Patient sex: M
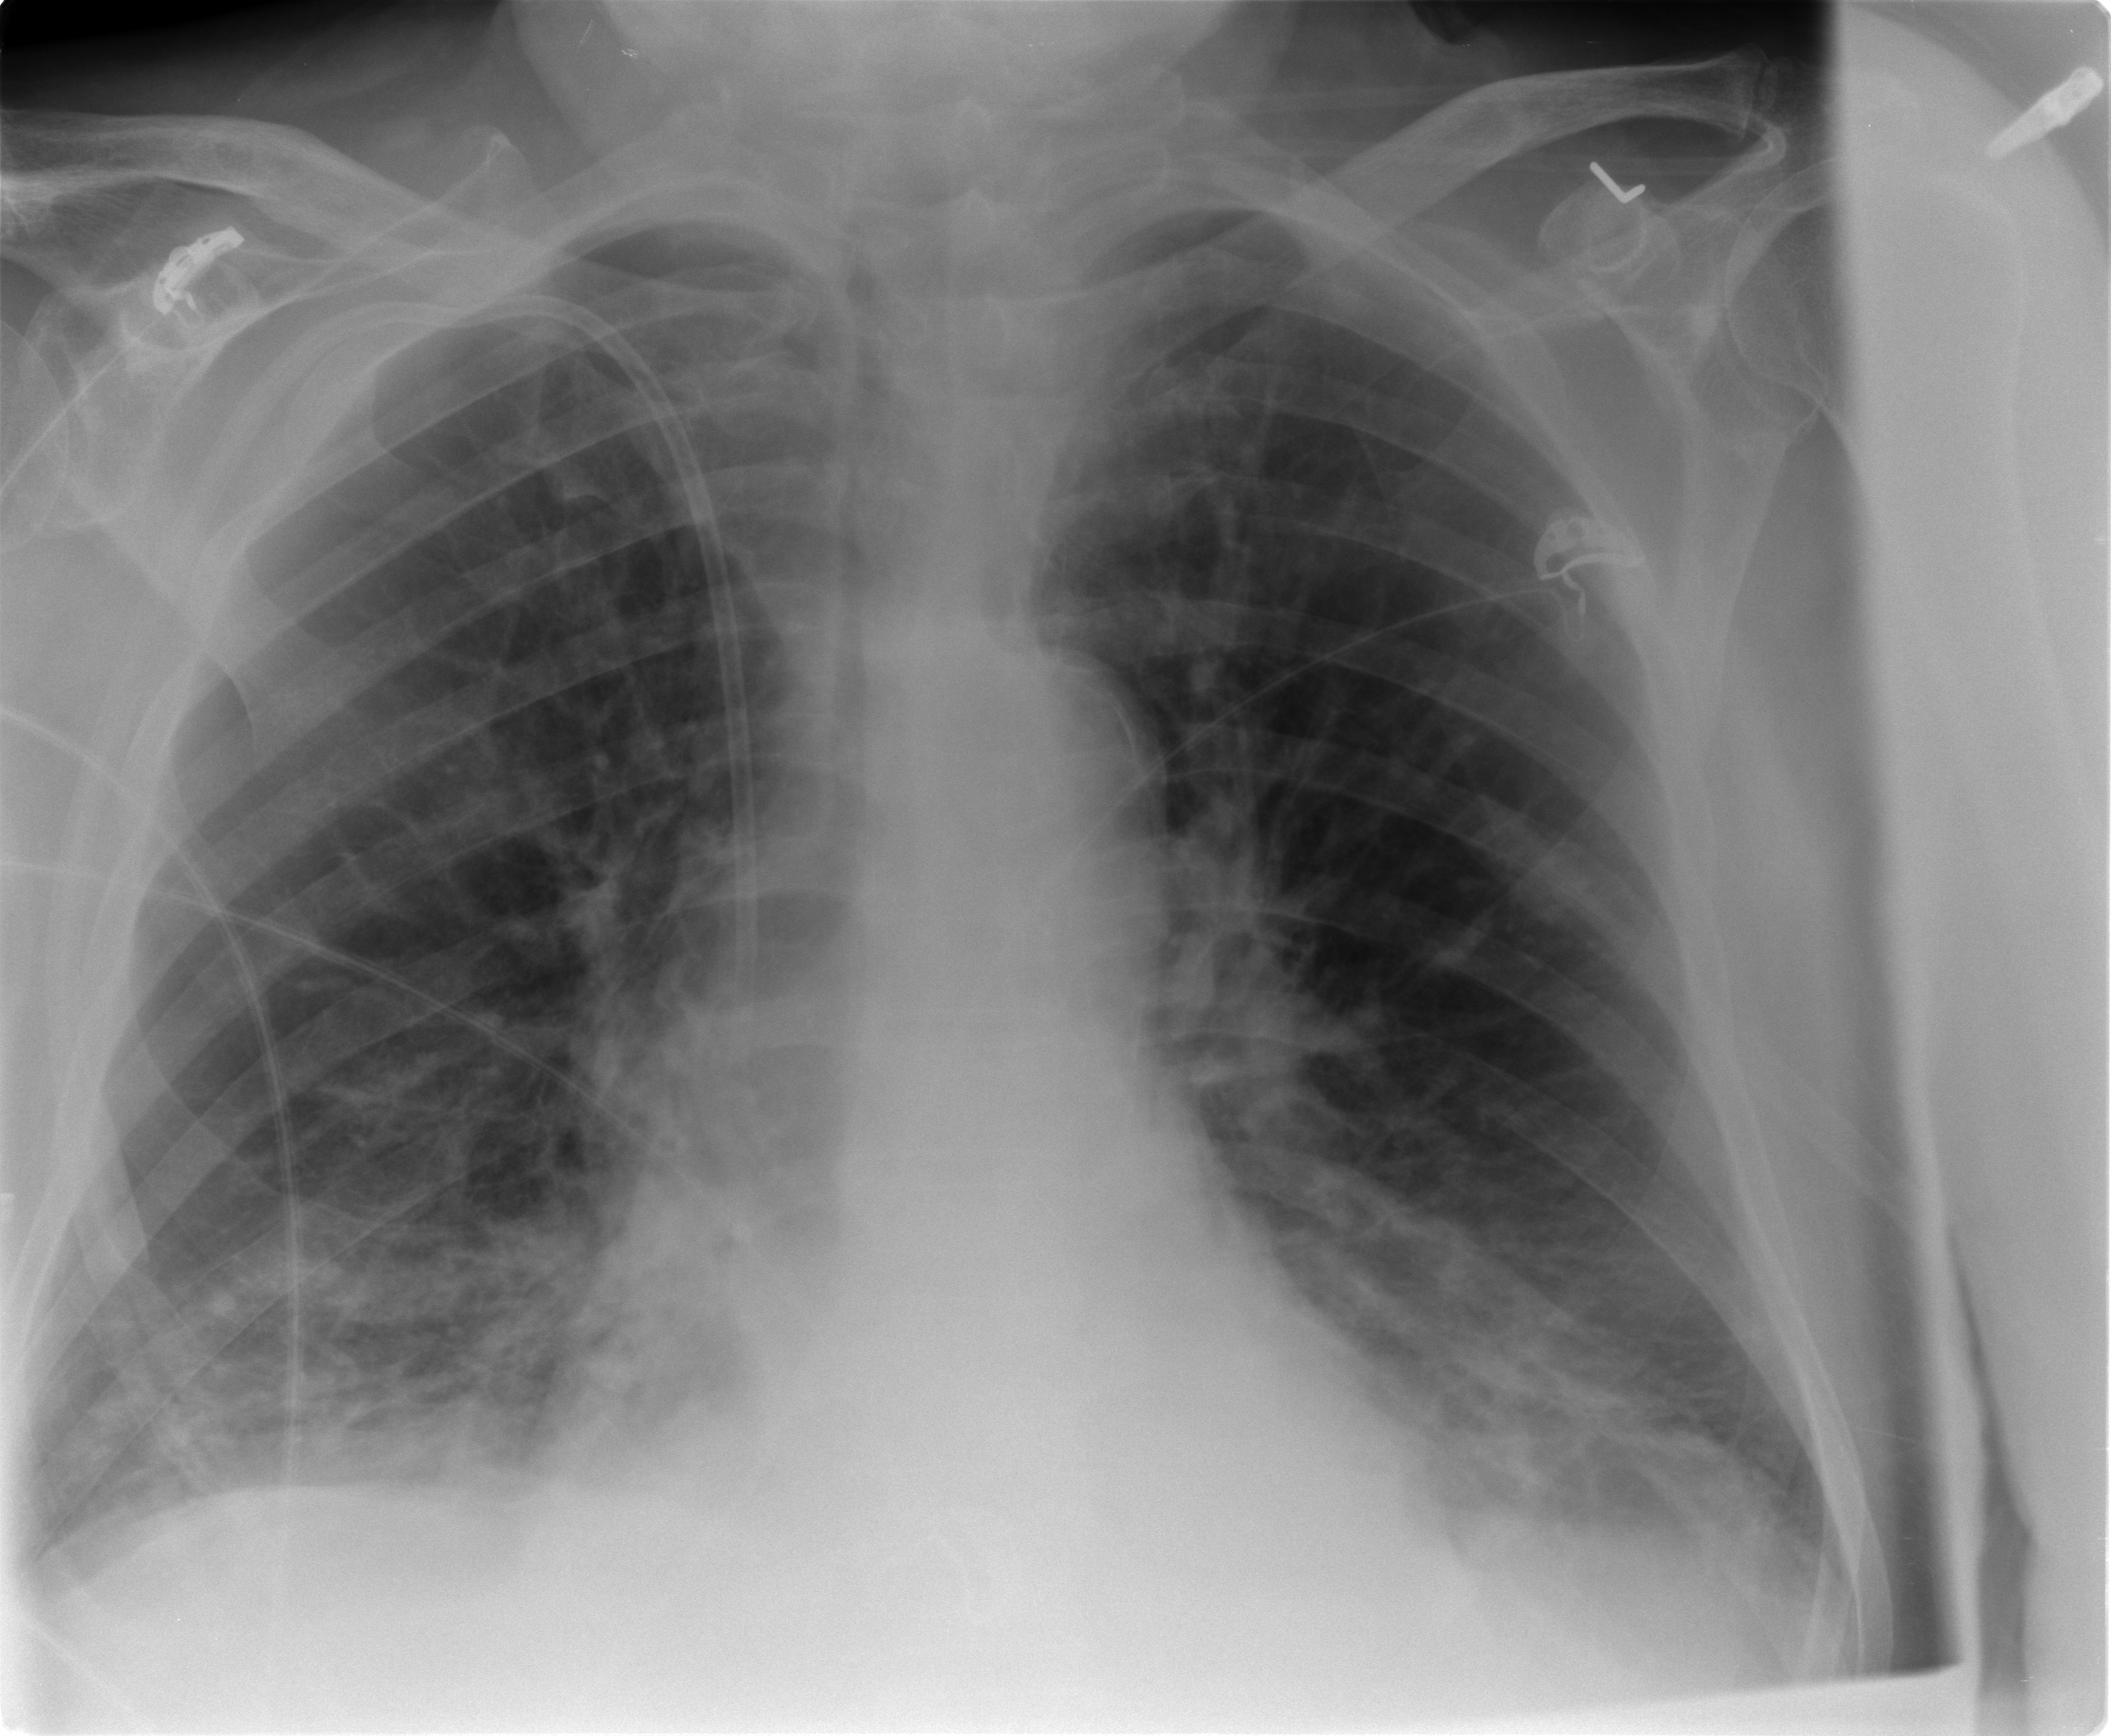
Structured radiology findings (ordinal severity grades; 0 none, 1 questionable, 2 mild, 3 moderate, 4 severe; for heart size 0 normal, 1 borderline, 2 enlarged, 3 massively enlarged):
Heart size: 0
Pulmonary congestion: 2
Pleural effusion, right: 1
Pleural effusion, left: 1
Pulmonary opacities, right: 2
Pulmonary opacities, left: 0
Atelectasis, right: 2
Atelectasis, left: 2